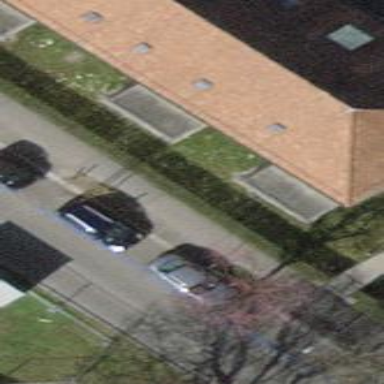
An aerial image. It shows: Parking lane area.